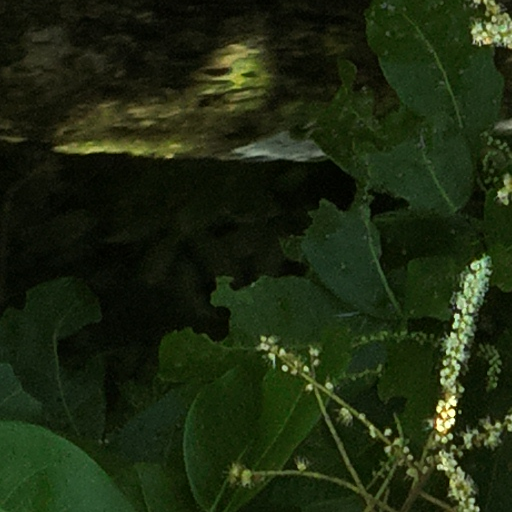
Species: Prioria copaifera
GBIF accepted scientific name: Prioria copaifera
Crown area (m\u00b2): 324.604